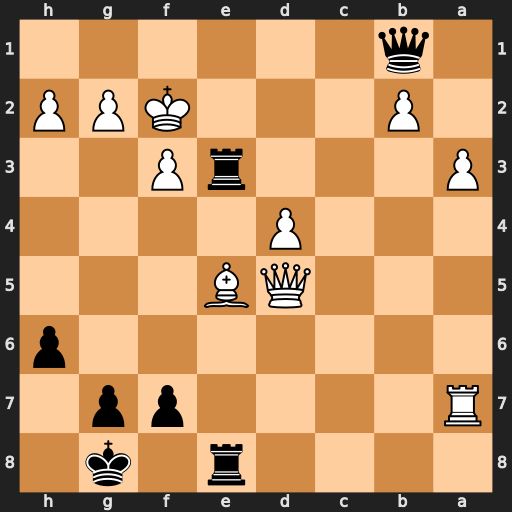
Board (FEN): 4r1k1/R4pp1/7p/3QB3/3P4/P3rP2/1P3KPP/1q6
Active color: b
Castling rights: -
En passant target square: -
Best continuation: Qe1#